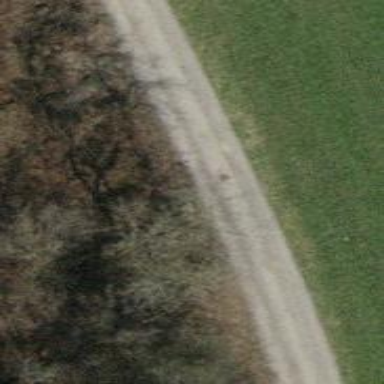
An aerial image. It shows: Track with compacted grade2 surface.